Interaction volume radius: 10 \u00c5
Interaction volume height: 20 \u00c5
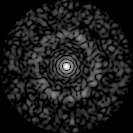
Disorder parameter: 0.8245